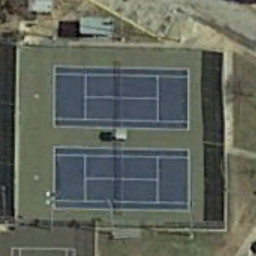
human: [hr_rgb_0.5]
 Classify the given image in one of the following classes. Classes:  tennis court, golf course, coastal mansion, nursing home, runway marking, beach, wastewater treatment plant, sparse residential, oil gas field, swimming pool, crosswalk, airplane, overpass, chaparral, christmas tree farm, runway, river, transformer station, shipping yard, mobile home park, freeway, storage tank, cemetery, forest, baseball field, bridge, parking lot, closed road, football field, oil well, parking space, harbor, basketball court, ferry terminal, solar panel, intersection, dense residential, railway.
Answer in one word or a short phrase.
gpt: tennis court